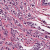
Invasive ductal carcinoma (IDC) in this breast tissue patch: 1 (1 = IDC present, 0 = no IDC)